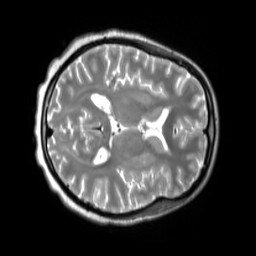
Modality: T2w
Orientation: axial
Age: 25
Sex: female
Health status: ill
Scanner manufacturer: siemens
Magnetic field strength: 3 T
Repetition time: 2.8 s
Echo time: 0.326 s